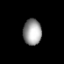
Tissue: prostate
Cell type: T cells
Senescence score: 0.3313
Nuclear area (px): 466
Mean DAPI intensity: 155.809